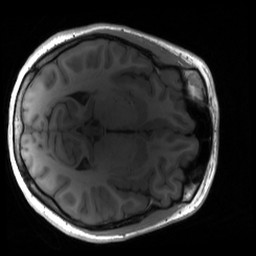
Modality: T1w
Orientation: axial
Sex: female